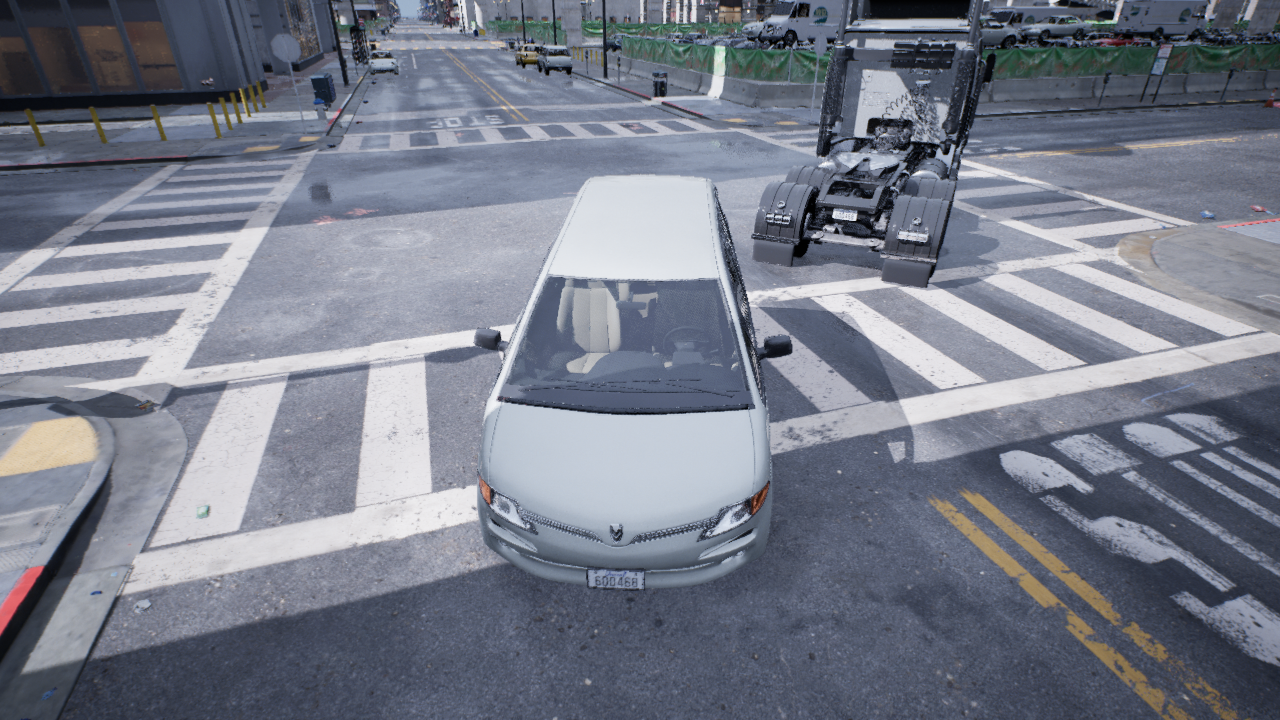
Venue: intersection
Lighting: overcast
Vehicle rig: minivan